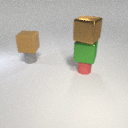
large brown metal cube above small red rubber cylinder